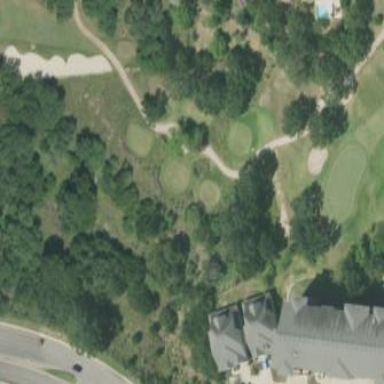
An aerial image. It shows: Golf rough area.